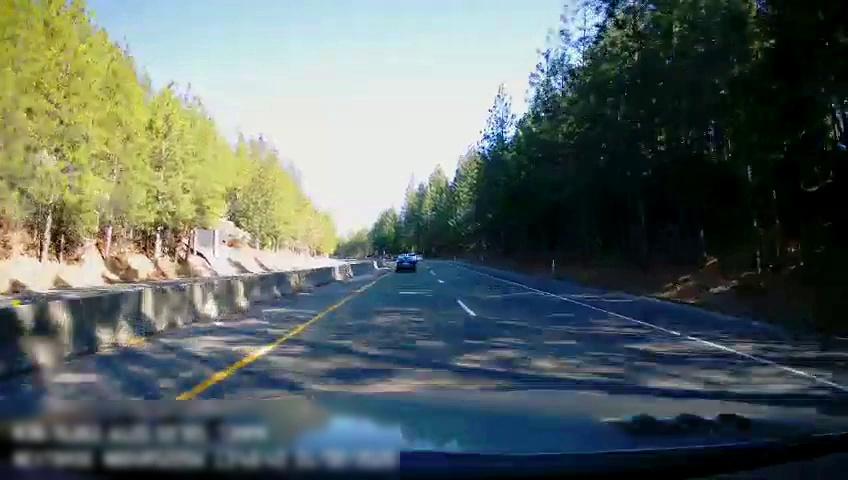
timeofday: Day
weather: Sunny
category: Drivable Space
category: Drivable Space
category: Vehicles | Car
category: Vehicles | Car
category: Lanes | Current Lane
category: Lanes | Current Lane
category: Lanes | Alternate Lane